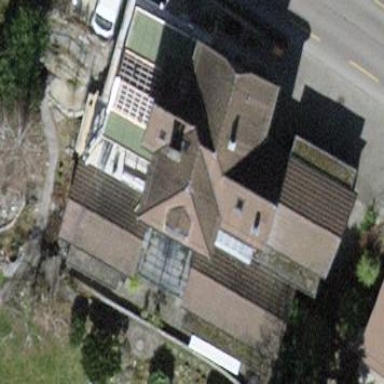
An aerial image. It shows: Gabled roof house.